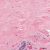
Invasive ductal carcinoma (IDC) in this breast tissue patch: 0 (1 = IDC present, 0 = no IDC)